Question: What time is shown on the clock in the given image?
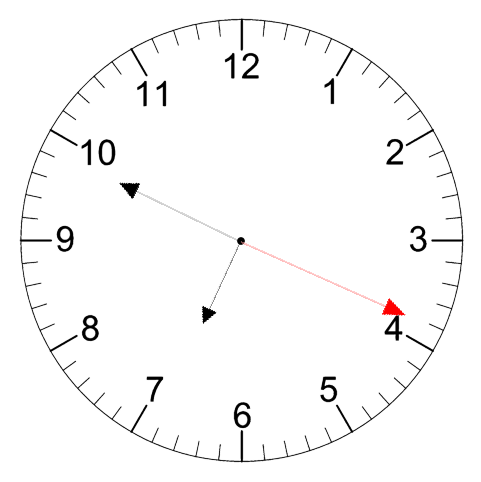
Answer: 06:49:19